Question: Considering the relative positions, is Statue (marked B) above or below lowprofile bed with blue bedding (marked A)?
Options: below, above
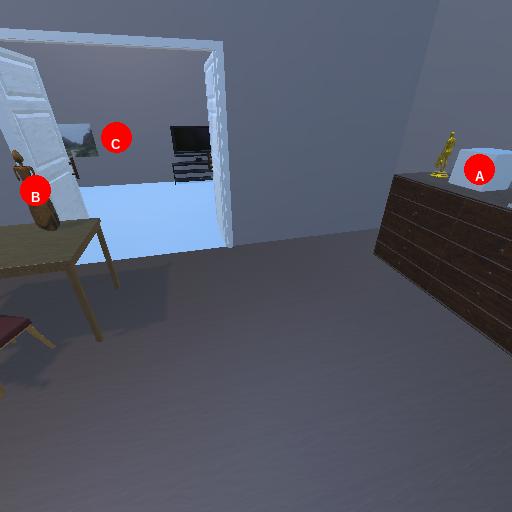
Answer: below